Question:
I have a self-referential table in my database that looks sort of like above. Basically its setup in such a way that each row has a unique ID (identity PK) and a DependentID to indicate any other record in the set that it is dependent on. It is very similar to the parent-child type examples you often see in SQL textbooks but my case is subtly unique in the sense that a given record can also be dependent upon itself (see row 1 above)
Two questions:
1. Can EF be made to represent this relationship properly? I've read several posts on here that suggest that it does not deal with this scenario gracefully so my initial thought was that it might not even be worth it, I might be better off just treating it as a normal table and writing the business logic to ensure the data gets inserted/updated correctly. In my scenario, I won't ever be querying these entities thru EF really, the app will basically load them all at startup and then I'll run linq queries against them at runtime to filter as needed
2. Assuming I cannot get it to work with EF and as I note in #1 I simply load em all up into memory at startup (there are only going to be 50-100 or so), what would be the most efficient way to join on this via linq? I would want to be able to pass in a DependentId and get all the records associated with it and their properties...so in this example I'd want to pass in '1' and get back:
1 - John - 10
2 - Mike - 25
3 - Bob - 5
thanks for the help
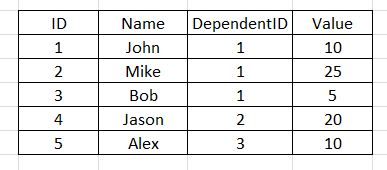
Answer: Indeed, the entity framework cannot represent such a relationship, certainly not in in a recursively queryable form.
But you are not asking for recursive queries, so you could treat DependentId as just another data column. Doing that, it would be trivial to build and execute your question-two query against the database.
UPDATE:
That query would look something like
'''
int dependentIdToSearch = 1;
var q = from something in db.mytable
where something.DependentId == dependentIdToSearch
select new { something.Id, something.Name, something.Value };
'''
END UPDATE
If you do need recursive queries (all direct and indirect dependencies of), you need a table valued function with a common table expression. The entity framework cannot deal with that either, at least not in the current version. If you need this support, you can wait for EF 5 or use Linq to SQL (which had support for table valued functions since the first version years ago).
You can indeed also read the entire table in memory, provided that it is read-only, or that there is only "one memory" (single server, not load-balanced or client app with local database).
If it's read-only, you have the option to build an object graph once at load time, enabling efficient execution later. For example, you could define a class with a collection of objects that are dependent on each object. Your query then becomes a trivial iteration over that collection.